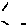
Label: hexagon